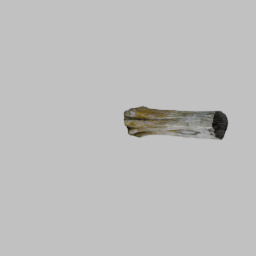
Label: nature